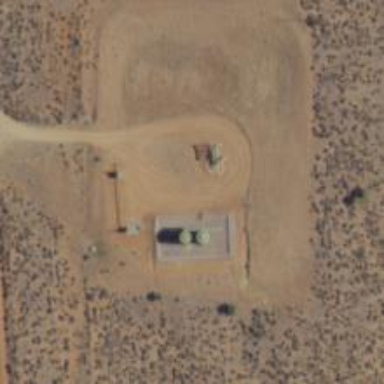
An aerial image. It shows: Storage tank that is man-made.